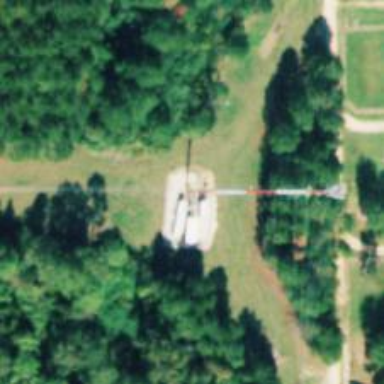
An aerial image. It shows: Mast tower used for communication.